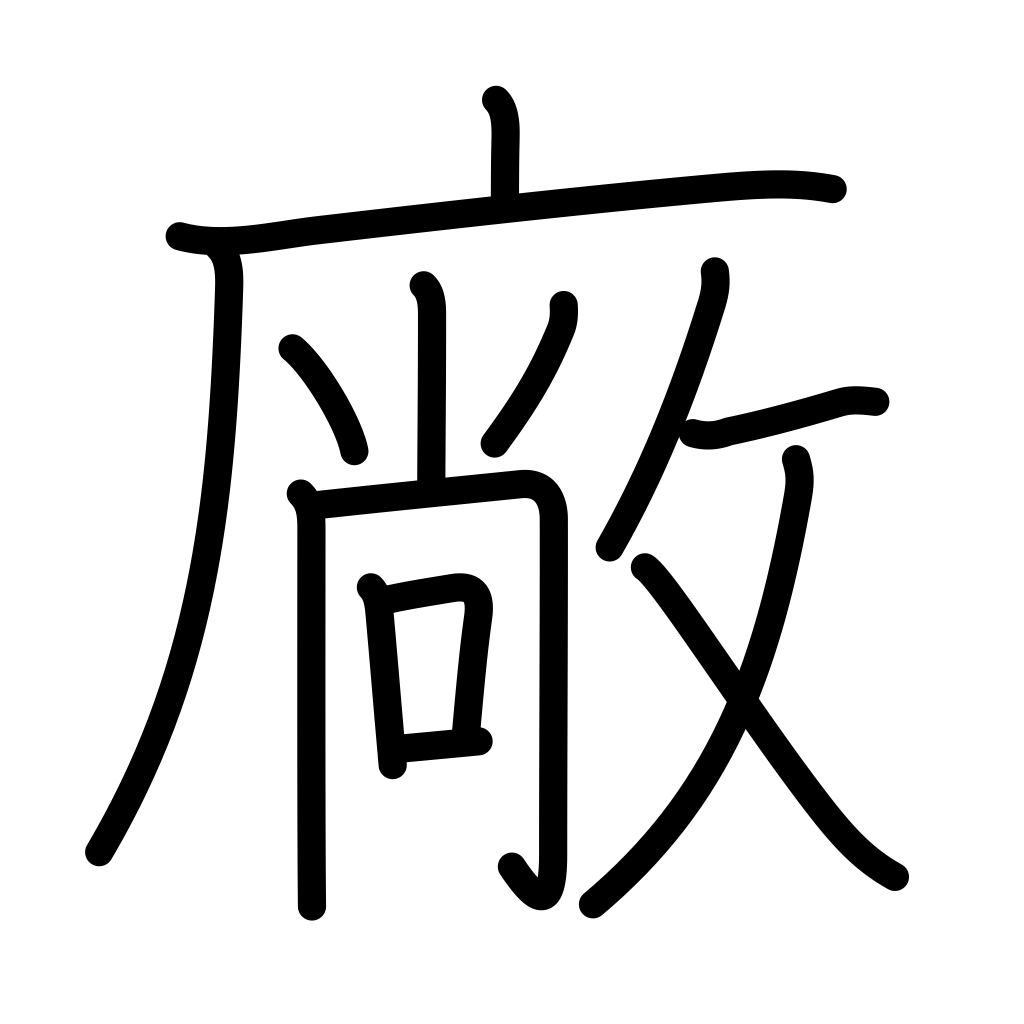
Meaning: workshop